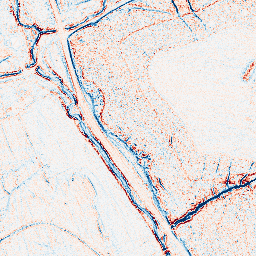
Category: edge_preserving
Decomposition family: anisotropic_diffusion
Decomposition parameters: iterations: 10
kappa: 100
gamma: 0.05
Upsampling method: lanczos
Upsampling parameters: scale: 4
Upsampling scale: 4